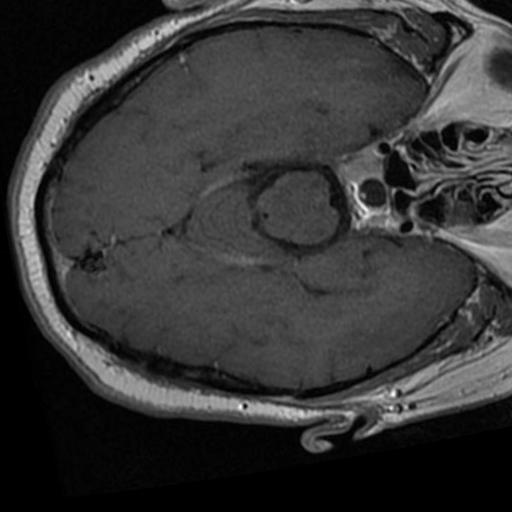
Label: brain_tumor